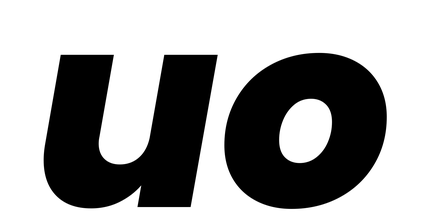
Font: Poppins-ExtraBoldItalic